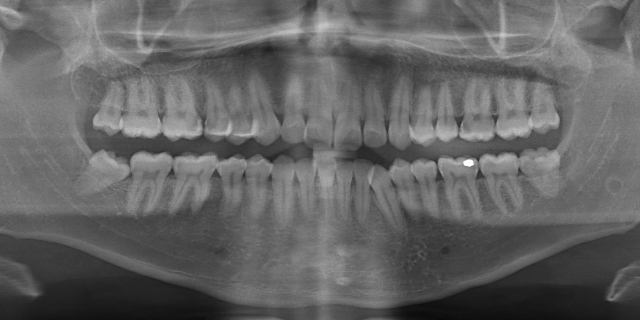
adult